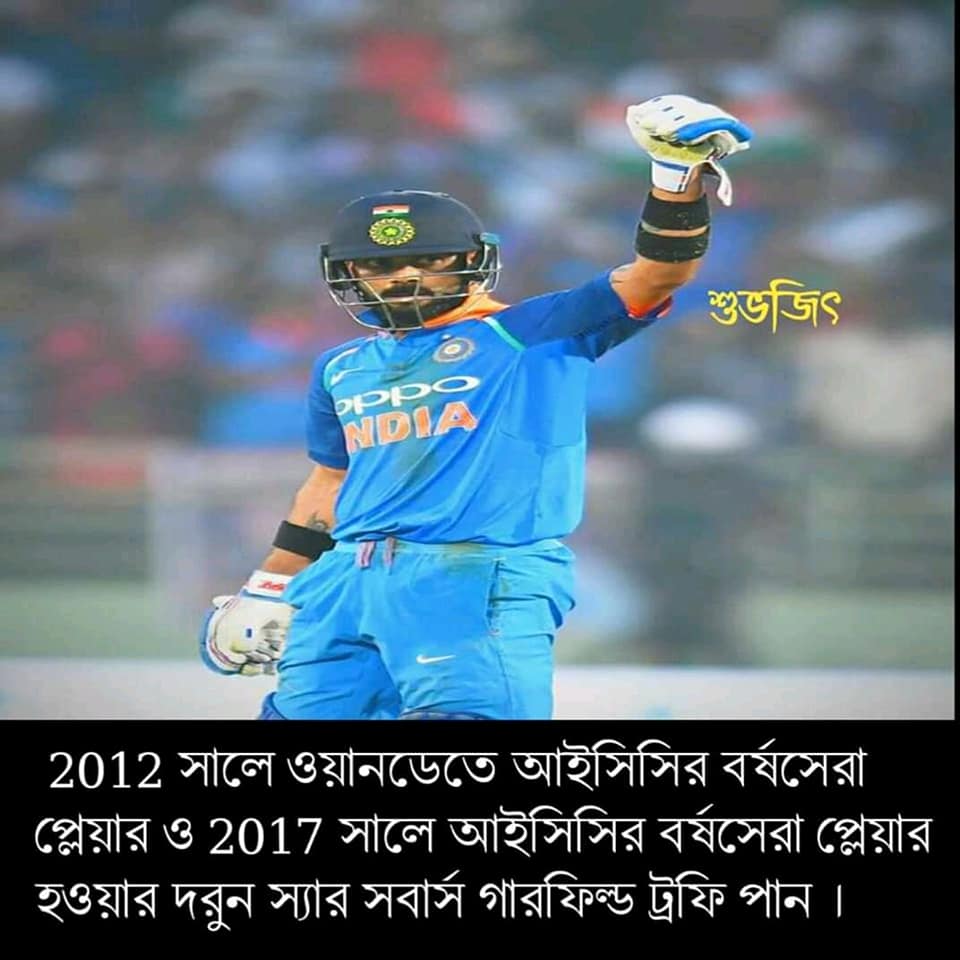
Caption: 2012 সালে ওয়ানডেতে আইসিসির বর্ষসেরা প্লেয়ার ও 2017 সালে আইসিসির বর্ষসেরা প্লেয়ার হওয়ার দরুন স্যার সর্বাস গারফিল্ড ট্রফি পান ।
Label: non-hate